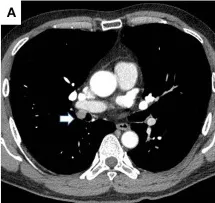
Uniportal VATS secondary carinal resection and reconstruction for tracheobronchial mucoepidermoid carcinoma. Contrast-enhanced CT of the chest showed a 1.5 x 1.2 cm endobronchial nodule of the right bronchus intermedius (see arrow.
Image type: radiology (ct)